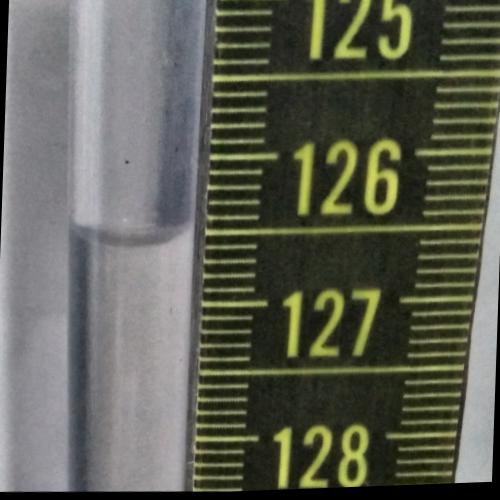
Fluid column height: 126.5 cm